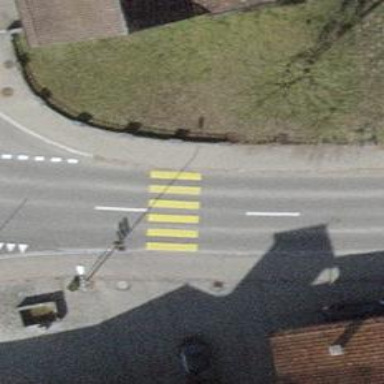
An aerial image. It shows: Uncontrolled zebra crossing on the road.